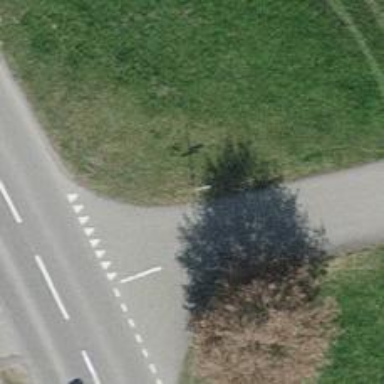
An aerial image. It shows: Guidepost providing information.